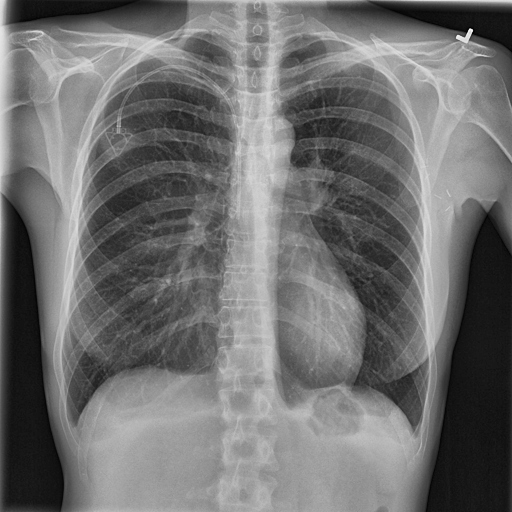
Finding: NORMAL